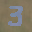
Label: 3